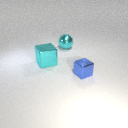
small blue metal cube in front of large cyan metal cube